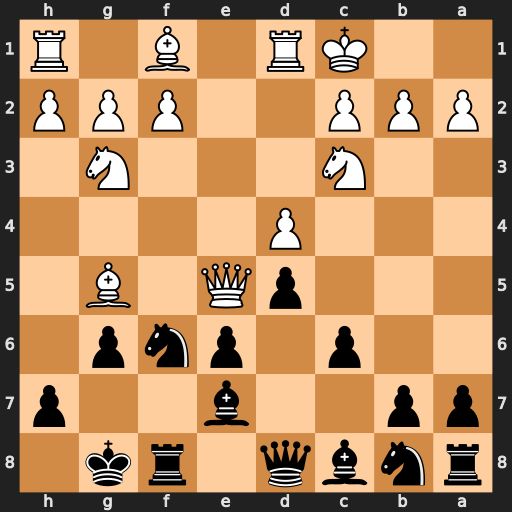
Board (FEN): rnbq1rk1/pp2b2p/2p1pnp1/3pQ1B1/3P4/2N3N1/PPP2PPP/2KR1B1R
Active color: b
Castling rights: -
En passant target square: -
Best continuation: Ng4 Bxe7 Qxe7